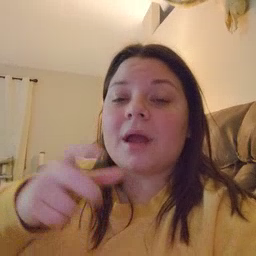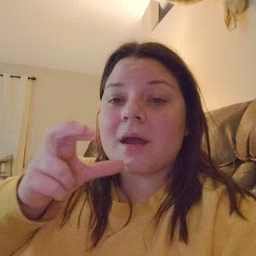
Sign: hen